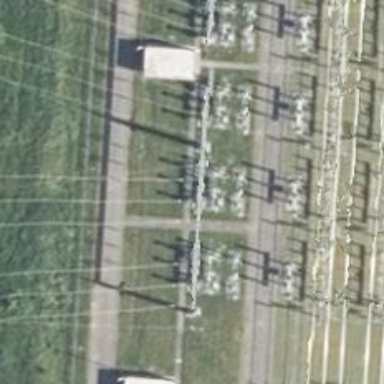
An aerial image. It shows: Three power lines with cables.